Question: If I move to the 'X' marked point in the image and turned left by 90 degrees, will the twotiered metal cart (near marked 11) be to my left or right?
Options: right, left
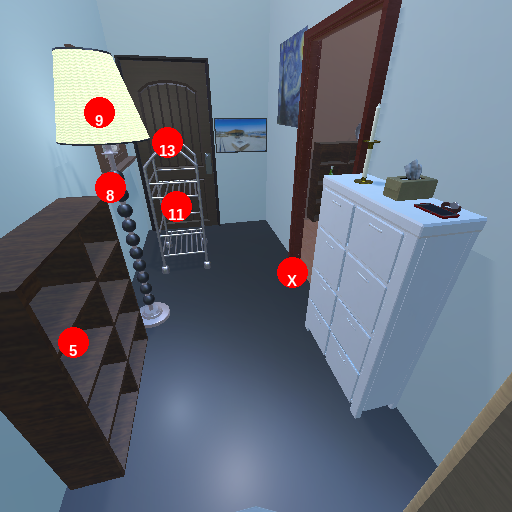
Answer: right